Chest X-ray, PA view. Patient: 59 years old, sex M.
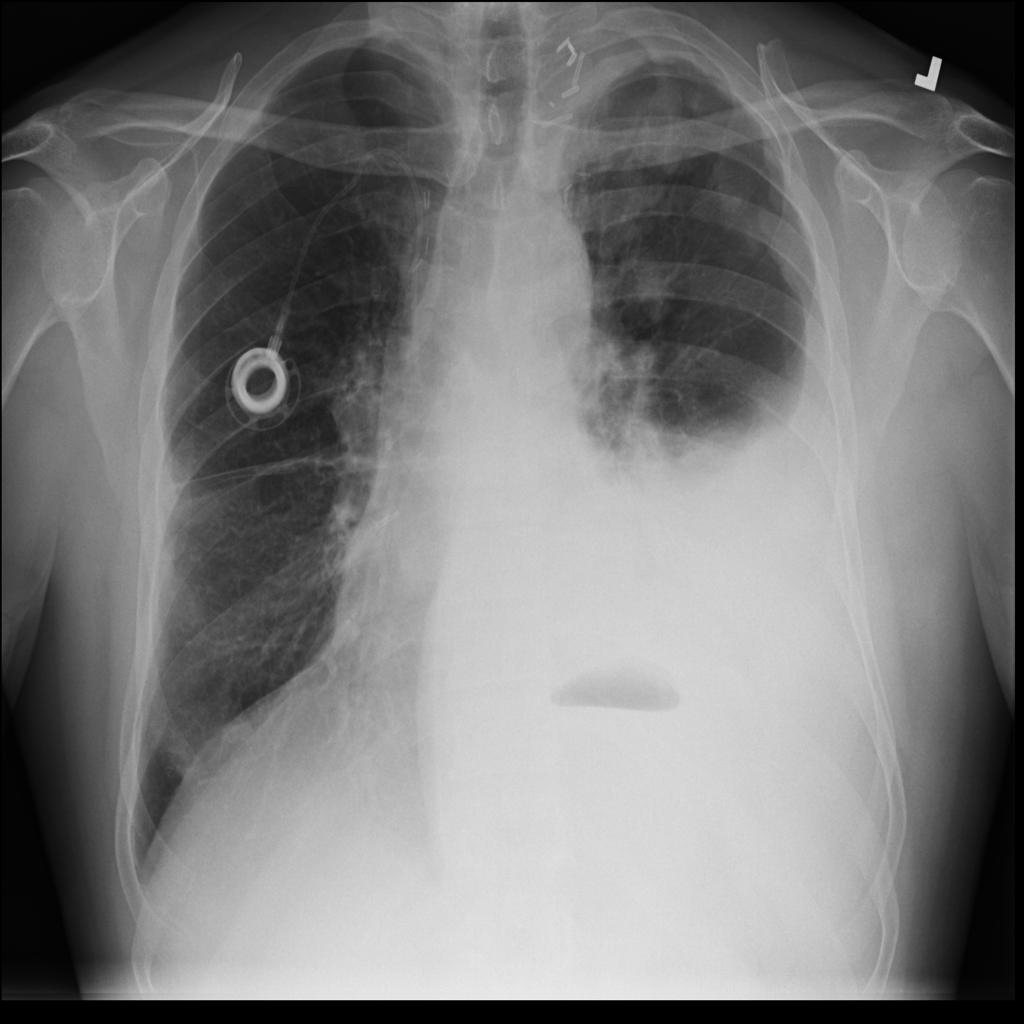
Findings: Effusion, Infiltration